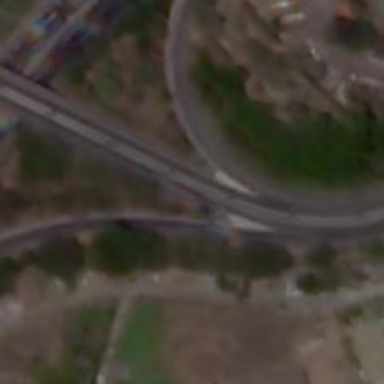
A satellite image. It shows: Motorway link.